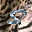
Label: 5